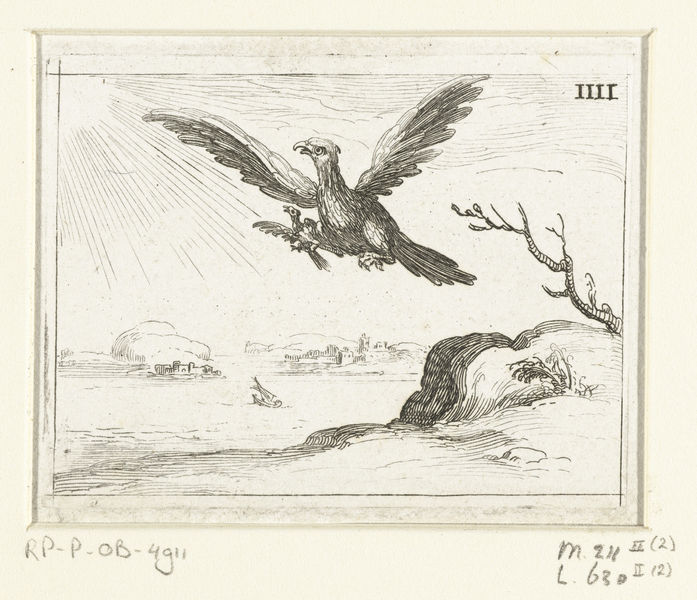
Titel: Adelaar met jong
Künstler: Jacques Callot
Standort: Amsterdam
Institution: Rijksmuseum
Schlagwörter: gravure, aigle, soleil, ciel, paysage, rocher, branche, rock, rayons, vol, iiii, chiffre romain